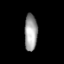
Tissue: lung
Cell type: Epithelial cells
Senescence score: 0.2381
Nuclear area (px): 464
Mean DAPI intensity: 158.67